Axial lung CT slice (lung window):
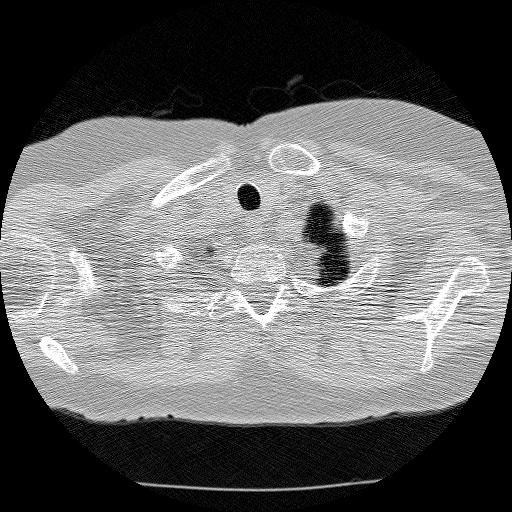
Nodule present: no